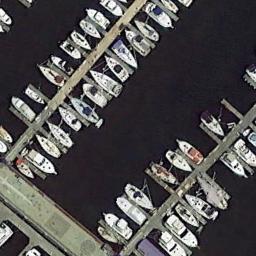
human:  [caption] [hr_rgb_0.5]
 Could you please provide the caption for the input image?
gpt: There are many yachts moored in the sea by the harbor .

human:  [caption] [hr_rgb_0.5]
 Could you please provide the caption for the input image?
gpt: There are several ships in motion in the harbor .

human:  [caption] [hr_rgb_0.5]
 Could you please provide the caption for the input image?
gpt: The harbor has lots of neatly docked boats and the color of the waters is dark green .

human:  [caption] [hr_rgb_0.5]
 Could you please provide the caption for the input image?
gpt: Many ships are in the harbor .

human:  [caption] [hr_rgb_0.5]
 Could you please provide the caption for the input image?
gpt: There are many ships at the harbor .